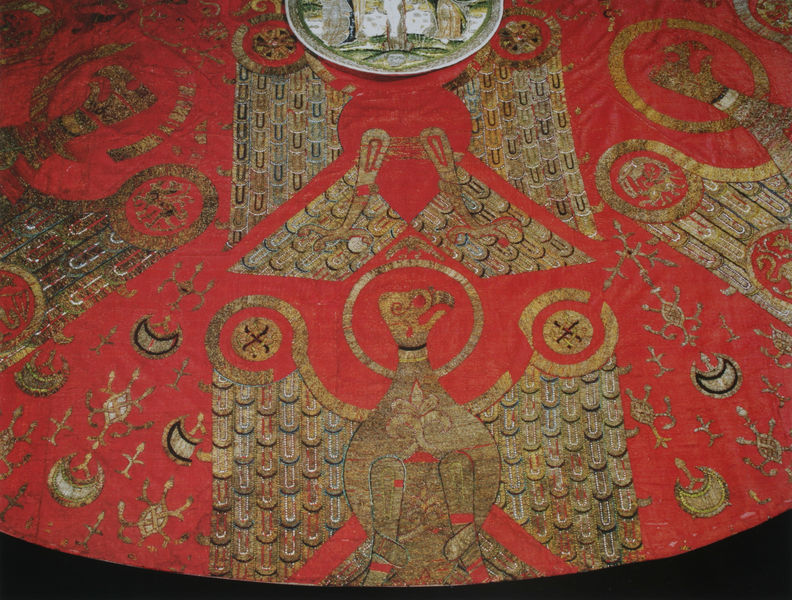
Titel: "Chape de Charlemagne" (Detail)
Künstler: Königliche Hofwerkstatt von Palermo
Standort: Metz
Institution: Kathedralschatz
Schlagwörter: adler, feder, flügel, gemälde, kopf, vogel, ausschnitt, grau, schwarz, tisch, rot, tier, tuch, muster, ornament, teppich, federn, gefieder, silber, taube, teller, tischtuch, vögel, kirche, boden, gold, sitzend, stickerei, stoff, decke, kreis, rund, telle, beine, relief, schnabel, kuppel, detail, ornamente, verzierung, wandmalerei, kerzen, leuchter, bauch, platte, vier, mond, kreuz, orient, stern, halbmond, sichel, sterne, kreise, krallen, mosaik, arabisch, türkisch, heiligenschein, kreuze, greif, schwingen, gestickt, gewebe, textil, schildkröte, gewebt, islam, türkei, symbole, hakenkreuz, halbmonde, monde, byzantinisch, flaum, textilie, gold rot, moasik, orientslisch, schnabeöll, schwarzer mond, rot adler, adlrer, schuüüen